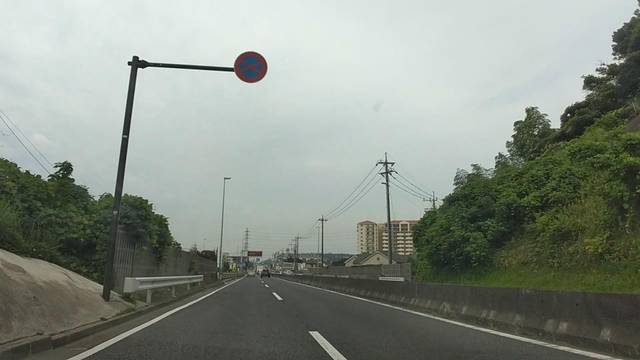
Region: Japan
Coordinates: 35.349, 139.466